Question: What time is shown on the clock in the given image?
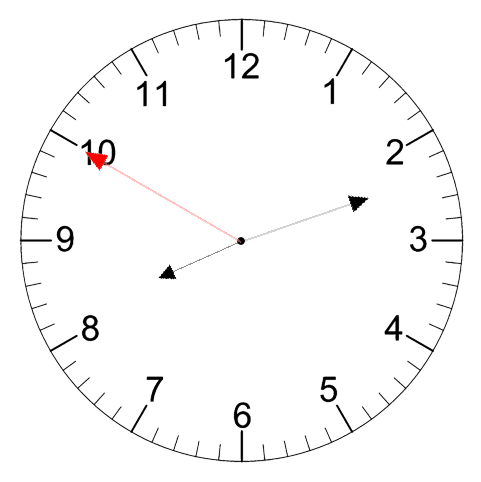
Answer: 08:11:50